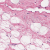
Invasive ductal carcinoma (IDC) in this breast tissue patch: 0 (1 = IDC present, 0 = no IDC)